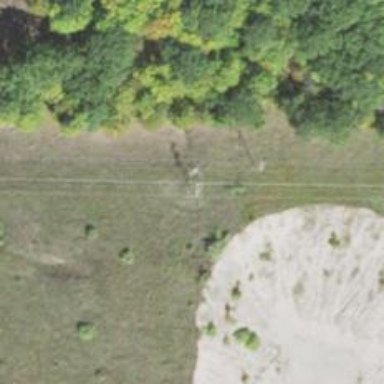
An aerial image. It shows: Power pole.